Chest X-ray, PA view. Patient: 26 years old, sex F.
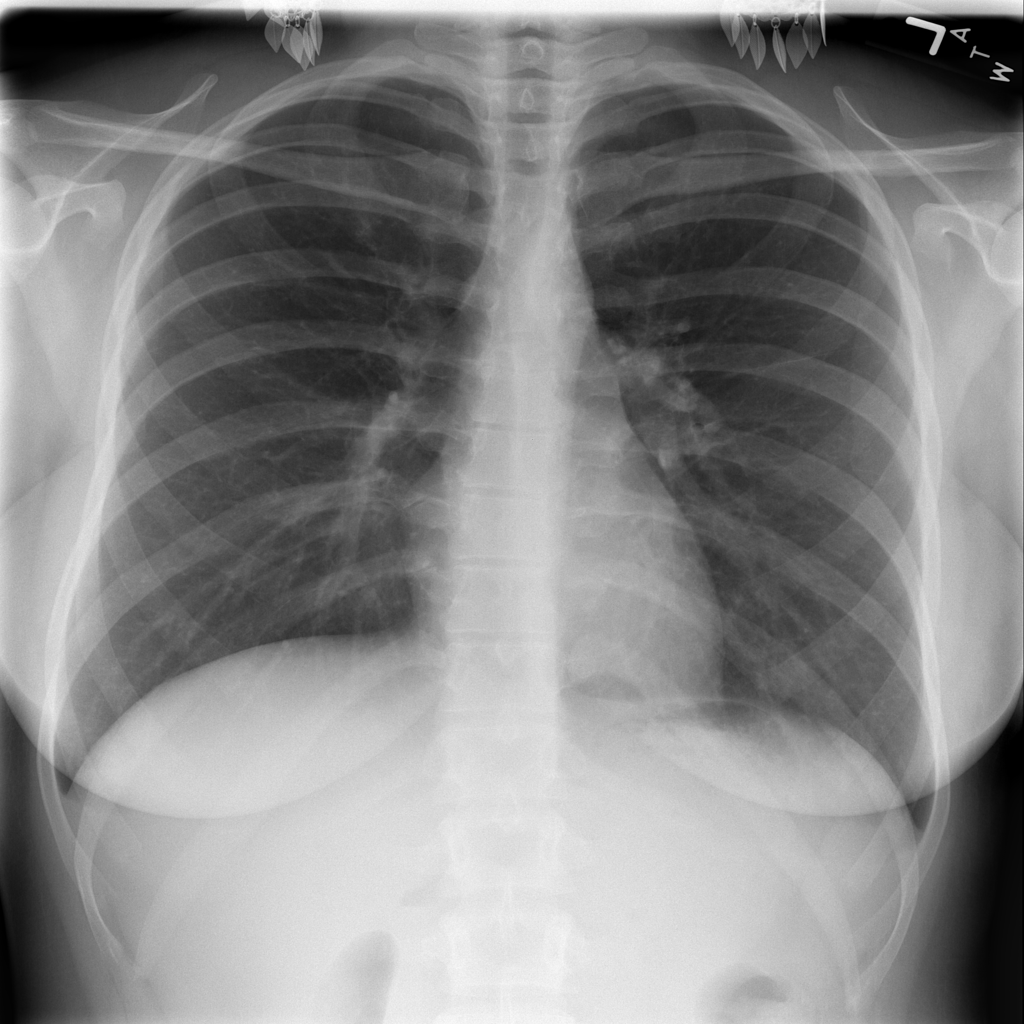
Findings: Infiltration, Nodule